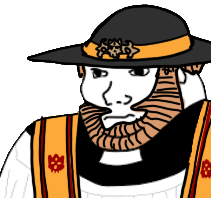
Label: 5_Blobjak